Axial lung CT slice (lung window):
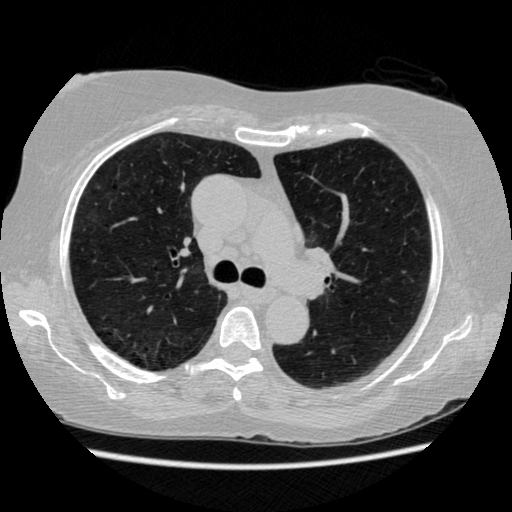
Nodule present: no